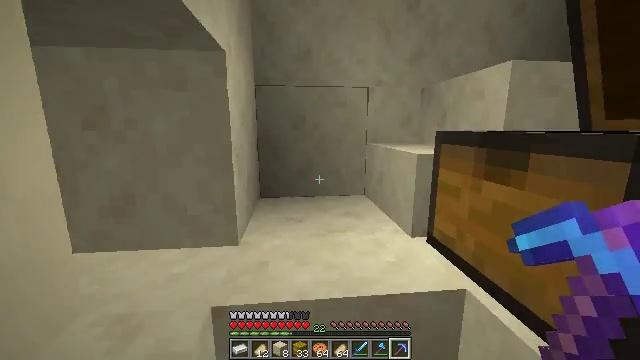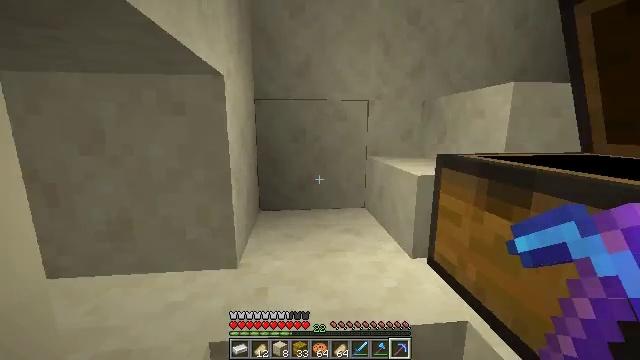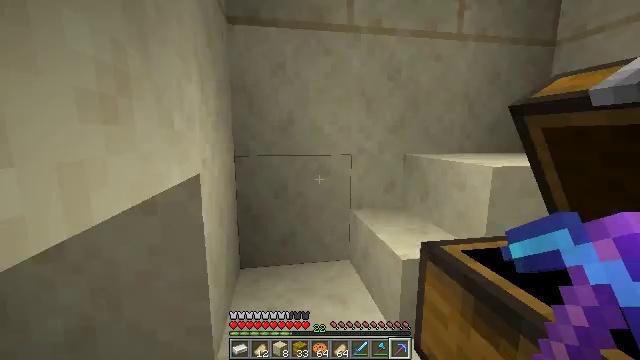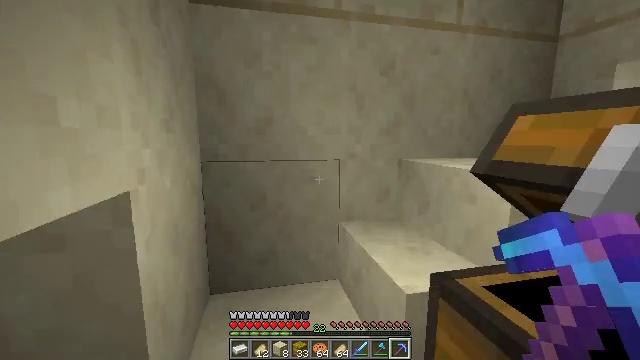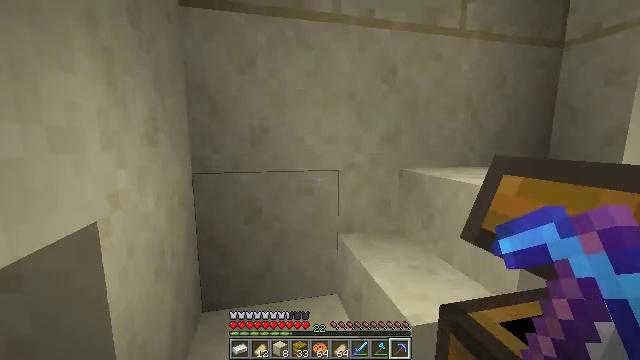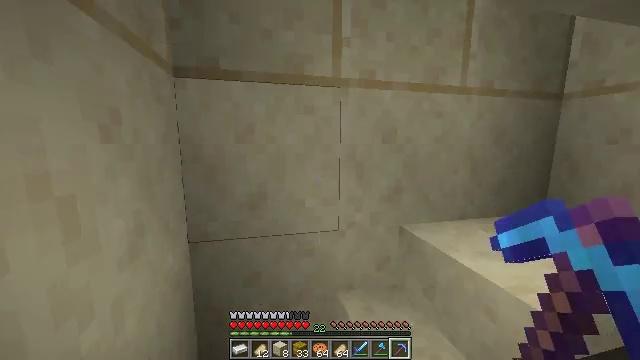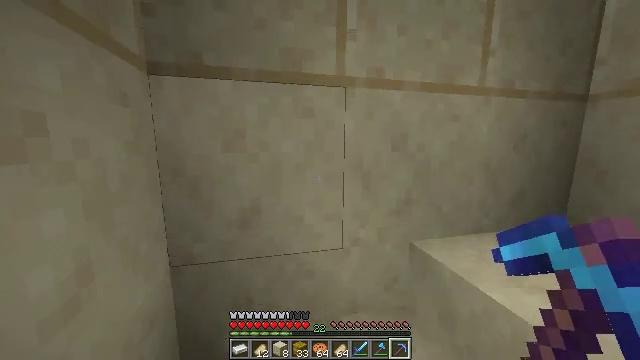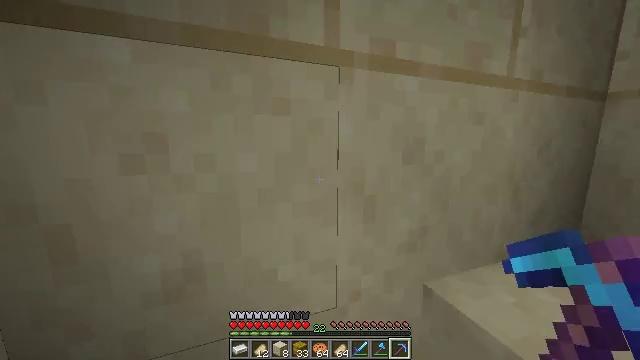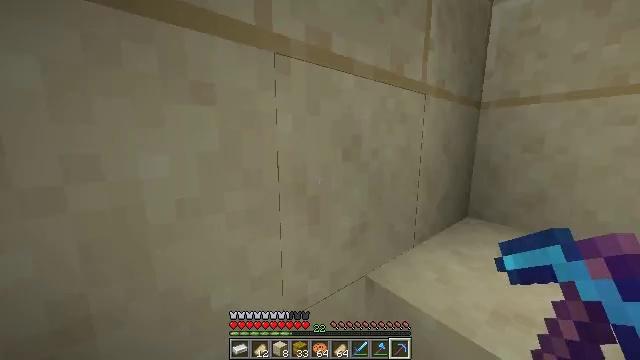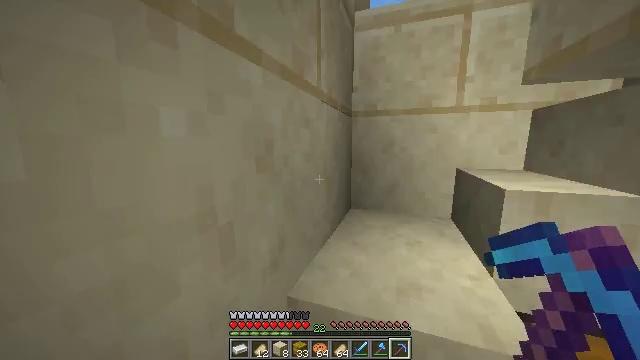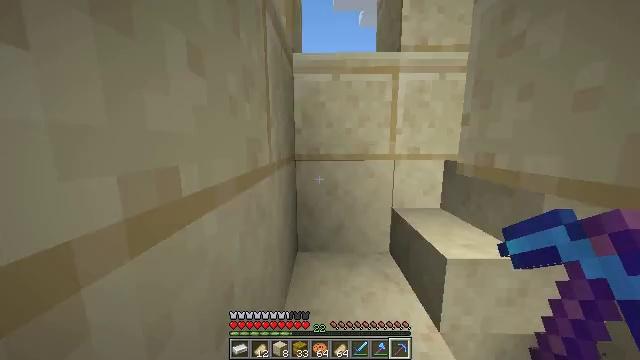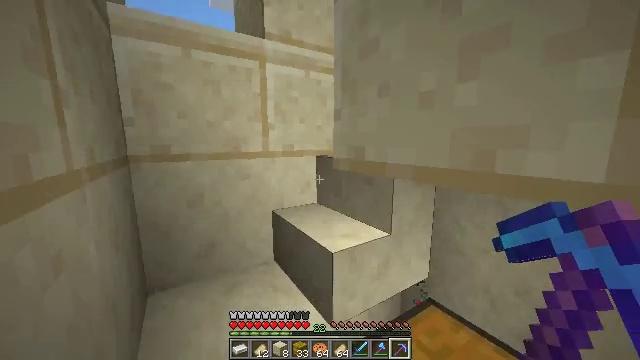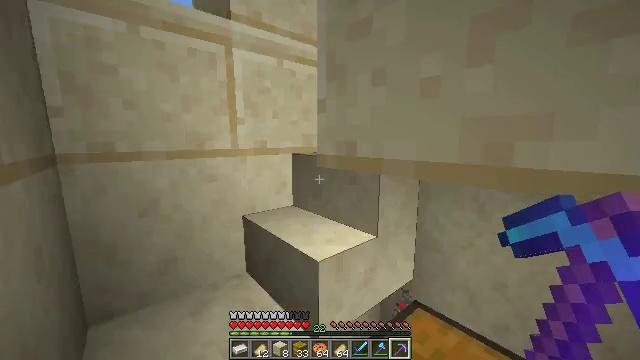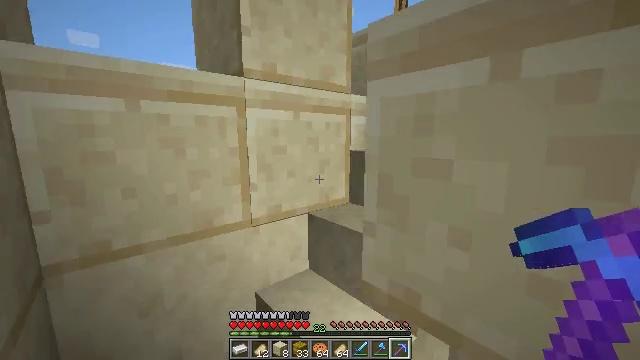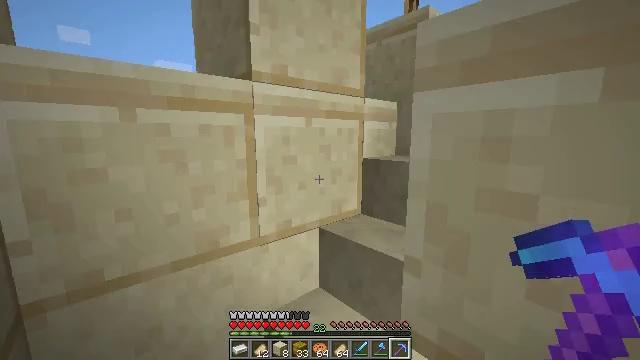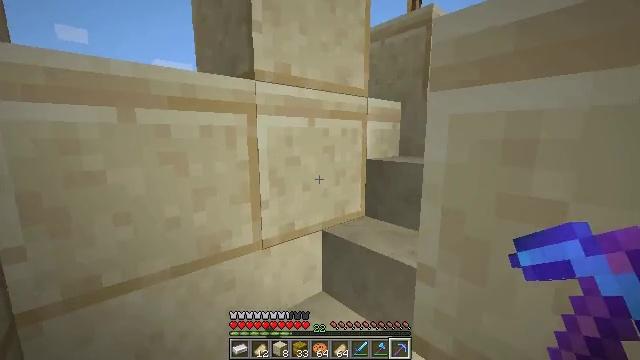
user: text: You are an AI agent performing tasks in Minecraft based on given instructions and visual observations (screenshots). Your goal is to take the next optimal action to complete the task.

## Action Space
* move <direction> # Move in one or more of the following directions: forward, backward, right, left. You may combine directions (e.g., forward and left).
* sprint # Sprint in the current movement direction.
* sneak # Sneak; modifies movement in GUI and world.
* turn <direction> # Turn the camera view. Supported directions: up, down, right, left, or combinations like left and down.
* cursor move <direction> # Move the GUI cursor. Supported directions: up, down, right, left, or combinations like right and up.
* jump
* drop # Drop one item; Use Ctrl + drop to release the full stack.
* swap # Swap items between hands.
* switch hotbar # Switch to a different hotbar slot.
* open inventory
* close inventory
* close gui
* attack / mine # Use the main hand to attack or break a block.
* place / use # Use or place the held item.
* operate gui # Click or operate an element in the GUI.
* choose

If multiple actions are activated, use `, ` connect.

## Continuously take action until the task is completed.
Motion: motion action
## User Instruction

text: Recycle the blast furnace by breaking it.
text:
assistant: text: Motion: move forward
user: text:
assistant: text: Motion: move forward, turn right and up
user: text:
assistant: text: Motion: move forward, sprint, turn right
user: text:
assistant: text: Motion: move forward, sprint
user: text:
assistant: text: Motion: move forward, sprint
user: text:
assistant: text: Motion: move forward
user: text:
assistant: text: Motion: move forward, turn right
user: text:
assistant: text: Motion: move forward and move left, turn right
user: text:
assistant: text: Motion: move forward and move left, turn right
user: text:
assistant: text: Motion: move forward and move left, turn right
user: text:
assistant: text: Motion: move forward and move left, turn right
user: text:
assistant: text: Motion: move forward and move left, turn right
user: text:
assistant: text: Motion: move forward and move left, sprint
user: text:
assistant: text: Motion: move forward and move left, sprint
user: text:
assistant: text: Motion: move forward and move left, sprint
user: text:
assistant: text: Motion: move forward and move left, sprint
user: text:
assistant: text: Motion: move forward and move left, sprint, turn right
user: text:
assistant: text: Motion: move forward and move left, sprint, turn right
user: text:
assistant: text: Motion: move forward and move left, sprint, turn right
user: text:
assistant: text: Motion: move forward and move left, sprint, turn right and up
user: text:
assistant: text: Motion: move forward and move left, turn right and up
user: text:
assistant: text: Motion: turn right and down
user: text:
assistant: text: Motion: turn right
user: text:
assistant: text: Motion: move forward
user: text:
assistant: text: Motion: move forward
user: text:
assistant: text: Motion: move forward, turn left
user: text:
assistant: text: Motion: move forward, sprint, turn left and down
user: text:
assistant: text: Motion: move forward, sprint, turn left and down
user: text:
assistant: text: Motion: move forward, sprint, turn left
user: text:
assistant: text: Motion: move forward, turn right and down